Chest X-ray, AP view. Patient: 50 years old, sex F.
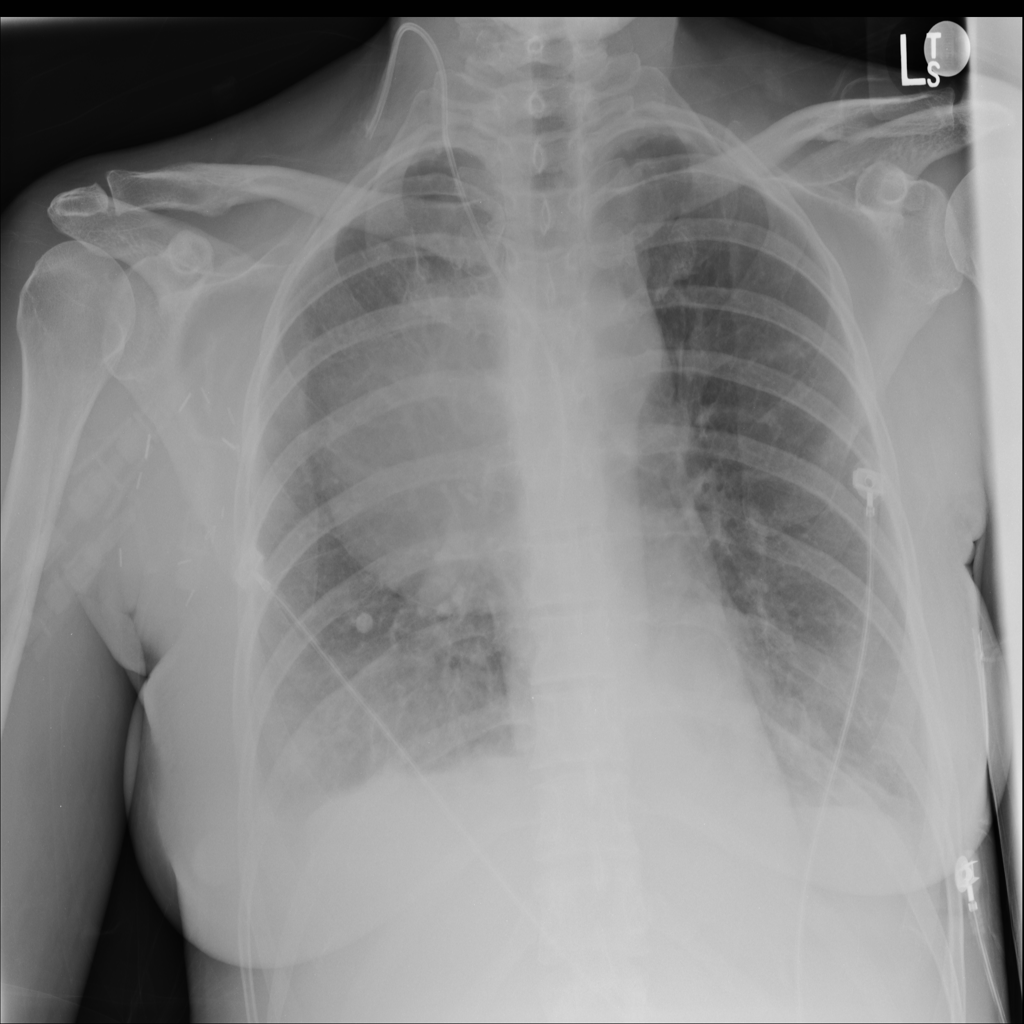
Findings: Infiltration